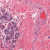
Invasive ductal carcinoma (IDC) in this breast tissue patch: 0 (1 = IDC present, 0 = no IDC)